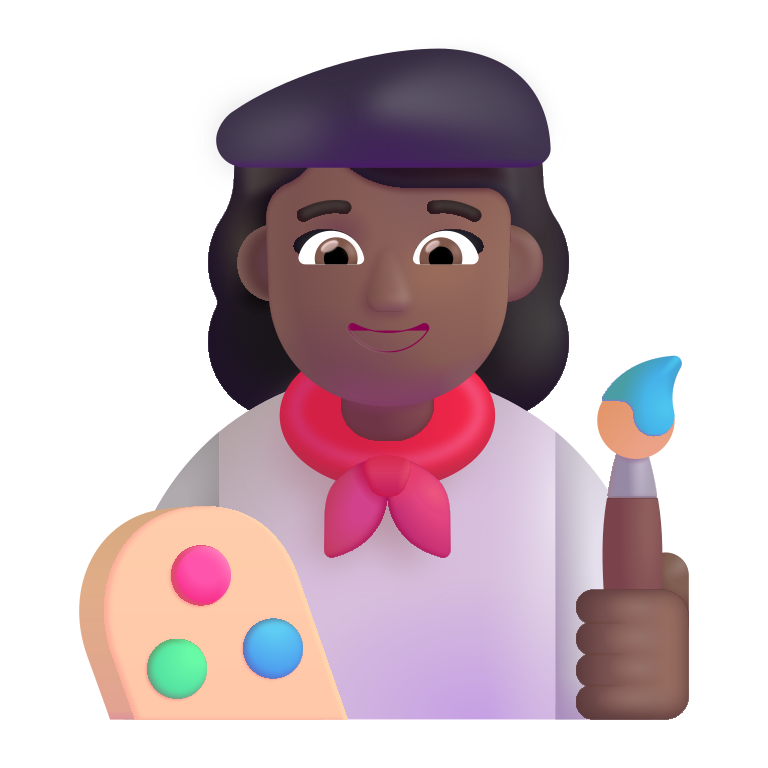
woman artist color  dark